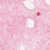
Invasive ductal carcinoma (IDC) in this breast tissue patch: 0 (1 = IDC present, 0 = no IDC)